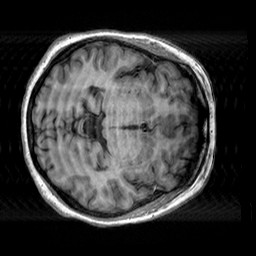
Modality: T1w
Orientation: axial
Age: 25
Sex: female
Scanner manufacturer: siemens
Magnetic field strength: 3 T
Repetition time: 2.3 s
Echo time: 0.00303 s